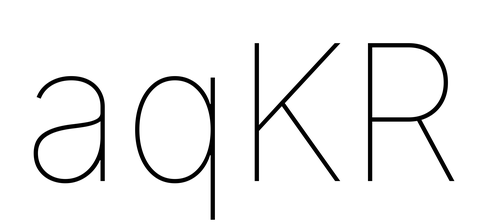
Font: Inter_Thin